Question: I want to draw two densities with two vertical lines for the averages.
The legend is once to denote the densities and once the vertical
lines.
I tried the code below. However, only one legend appears and the labeling is wrong.
Can anyone help me?
'''
set.seed(1234)
data <- data.frame(value = rnorm(n = 10000, mean = 50, sd = 20),
type = sample(letters[1:2], size = 10000, replace = TRUE))
data$value[data$type == "b"] <- data$value[data$type == "b"] + 50
mean.a <- mean(data$value[data$type == "a"])
mean.b <- mean(data$value[data$type == "b"])
library(ggplot2)
gp <- ggplot(data = data, aes(x = value))
gp <- gp + geom_density(aes(fill = type), color = "black", alpha=0.3, lwd = 1.0, show.legend = TRUE)
gp <- gp + scale_fill_manual(breaks = 1:2, name = "Density", values = c("a" = "green", "b" = "blue"), labels = c("a" = "Density a", "b" = "Density b") )
gp <- gp + geom_vline(aes(color="mean.a", xintercept=mean.a), linetype="solid", size=1.0, show.legend = NA)
gp <- gp + geom_vline(aes(color="mean.b", xintercept=mean.b), linetype="dashed", size=1.0, show.legend = NA)
gp <- gp + scale_color_manual(name = "", values = c("mean.a" = "red", "mean.b" = "darkblue"), labels = c("mean.a" = "Mean.A", "mean.b" = "Mean.B"))
gp <- gp + theme(legend.position="top")
gp
'''

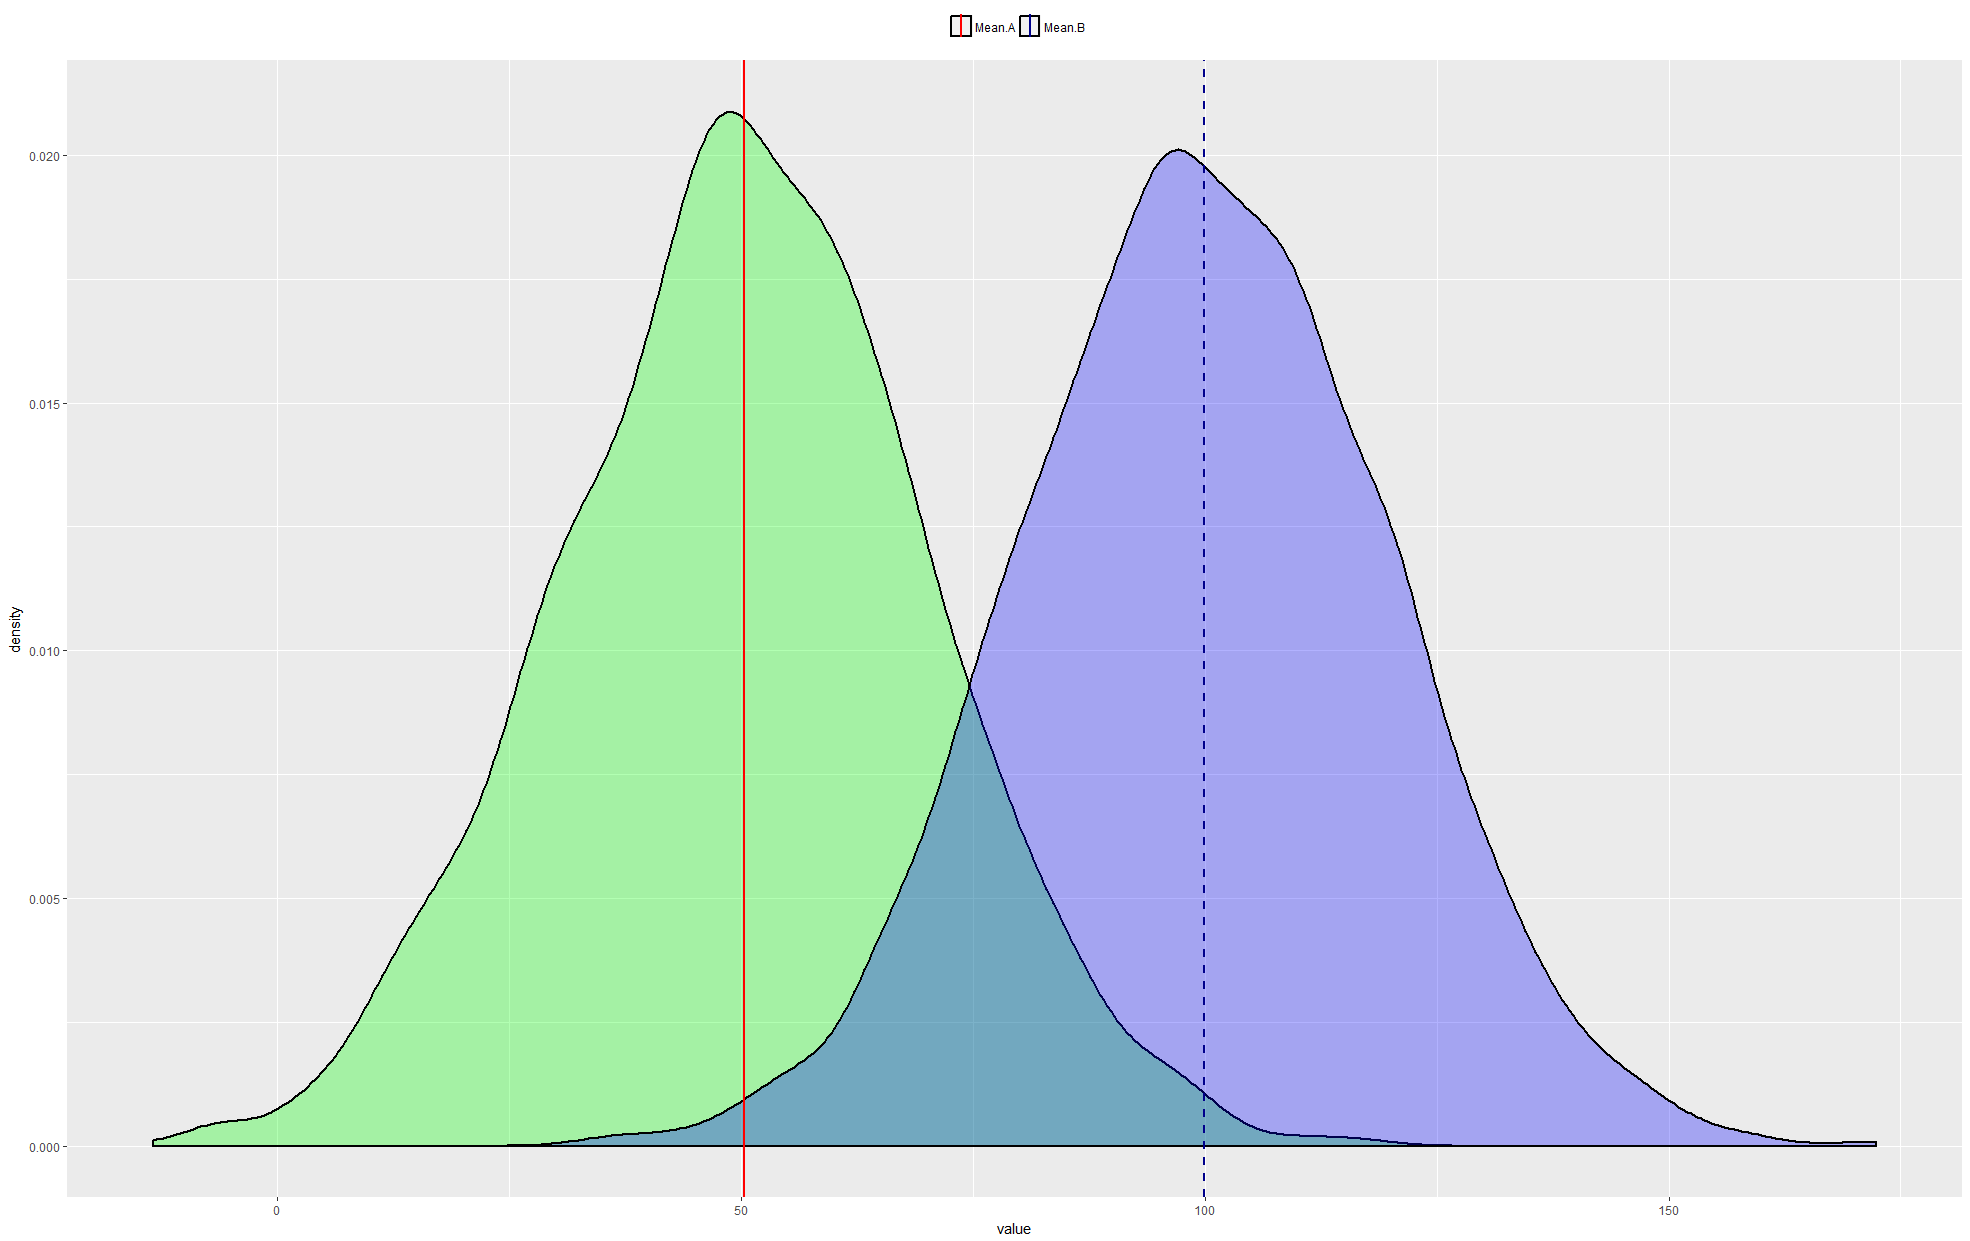
Answer: Here are a couple ways to do it. I'm not sure, but I think some of the difficulty comes from having more than one 'geom_vline' and trying to hard-code values in the 'aes'. You're building three scales here: fill for the density curves, and color and linetype for the vertical lines. But you're aiming (correct me if I'm misreading) for two legends.
The easiest way to deal with getting the proper legends is to make a small data frame for the means, rather than individual values for each mean. You can do this easily with 'dplyr' to calculate means for each type.
'''
library(tidyverse)
set.seed(1234)
data <- data.frame(value = rnorm(n = 10000, mean = 50, sd = 20),
type = sample(letters[1:2], size = 10000, replace = TRUE))
data$value[data$type == "b"] <- data$value[data$type == "b"] + 50
means <- group_by(data, type) %>%
summarise(mean = mean(value))
means
#> # A tibble: 2 x 2
#> type mean
#> <fct> <dbl>
#> 1 a 50.3
#> 2 b 99.9
'''
Then when you plot, you can make a single 'geom_vline' call, assigning the 'means' data frame and allowing the aesthetics you want--color and linetype--to be scaled based on this data. The trick then is reconciling the names and labels: if you don't set the same legend name and labels for both the color and linetype scales, you'll have two legends for the lines. Set them the same, and you get a single legend for the mean lines.
'''
ggplot(data, aes(x = value)) +
geom_density(aes(fill = type), alpha = 0.3) +
geom_vline(aes(xintercept = mean, color = type, linetype = type), data = means) +
scale_color_manual(values = c("red", "darkblue"), labels = c("Mean.A", "Mean.B"), name = NULL) +
scale_linetype_discrete(labels = c("Mean.A", "Mean.B"), name = NULL) +
scale_fill_manual(values = c(a = "green", b = "blue"), name = "Density")
'''

The second way is to just add a step to creating the means data frame where you label the types the way you want later, i.e. "Mean.A" instead of just "a". Then you don't need to adjust labels, and you can skip the linetype scale--unless you want to change linetypes manually--and then just remove the name for that legend for both color and linetype in your 'labs'.
'''
means2 <- group_by(data, type) %>%
summarise(mean = mean(value)) %>%
mutate(type = paste("Mean", str_to_upper(type), sep = "."))
means2
#> # A tibble: 2 x 2
#> type mean
#> <chr> <dbl>
#> 1 Mean.A 50.3
#> 2 Mean.B 99.9
ggplot(data, aes(x = value)) +
geom_density(aes(fill = type), alpha = 0.3) +
geom_vline(aes(xintercept = mean, color = type, linetype = type), data = means2) +
scale_color_manual(values = c(Mean.A = "red", Mean.B = "darkblue")) +
scale_fill_manual(values = c(a = "green", b = "blue"), name = "Density") +
labs(color = NULL, linetype = NULL)
'''

Created on 2018-06-05 by the <URL>.